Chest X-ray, PA view. Patient: 36 years old, sex M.
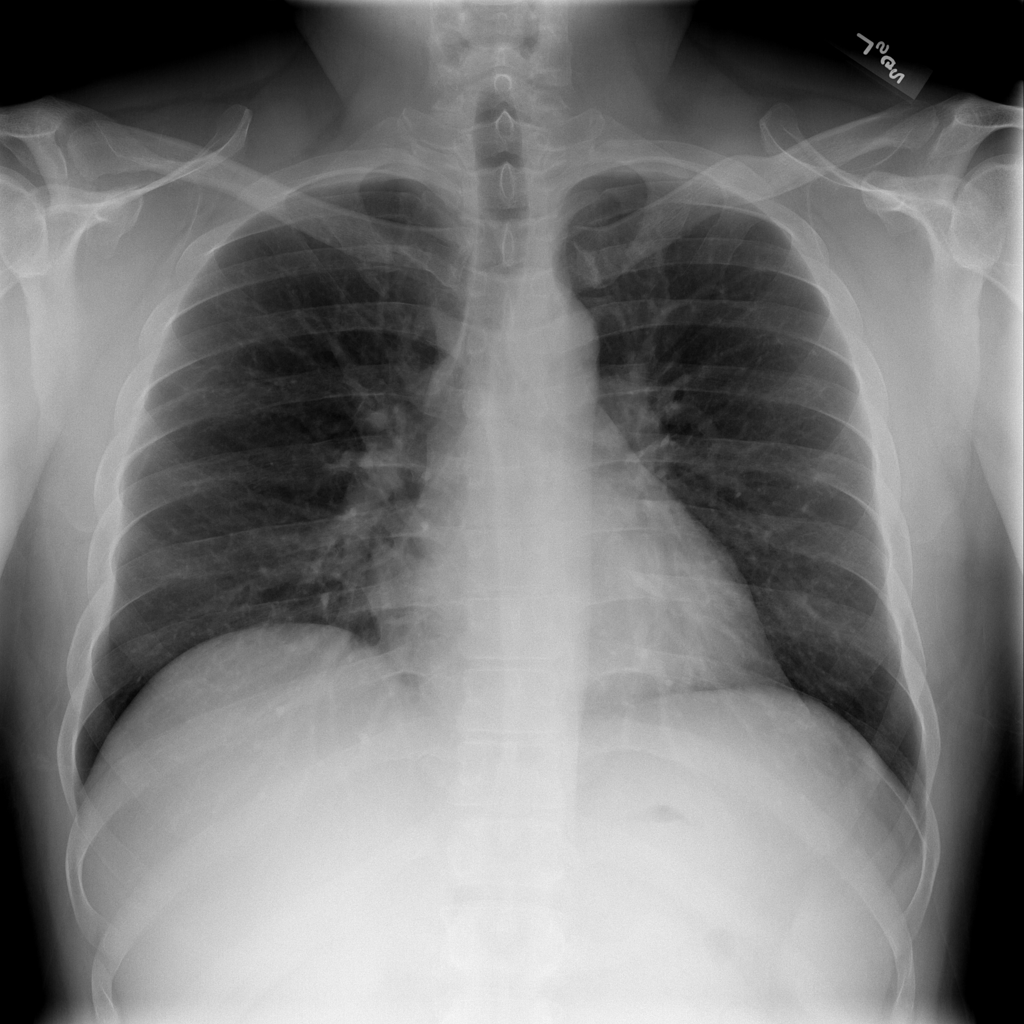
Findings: No Finding